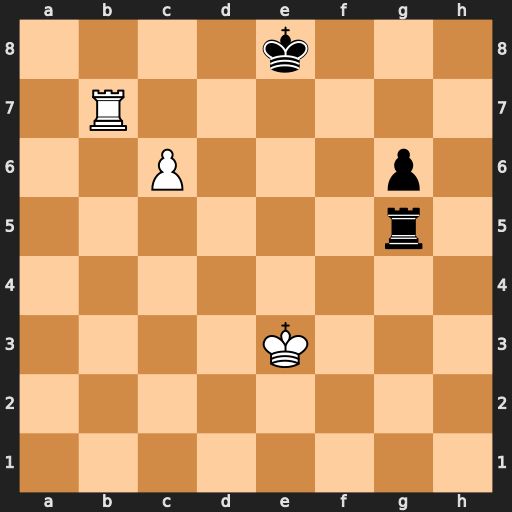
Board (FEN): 4k3/1R6/2P3p1/6r1/8/4K3/8/8
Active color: w
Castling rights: -
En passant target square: -
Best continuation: Rb8+ Ke7 c7